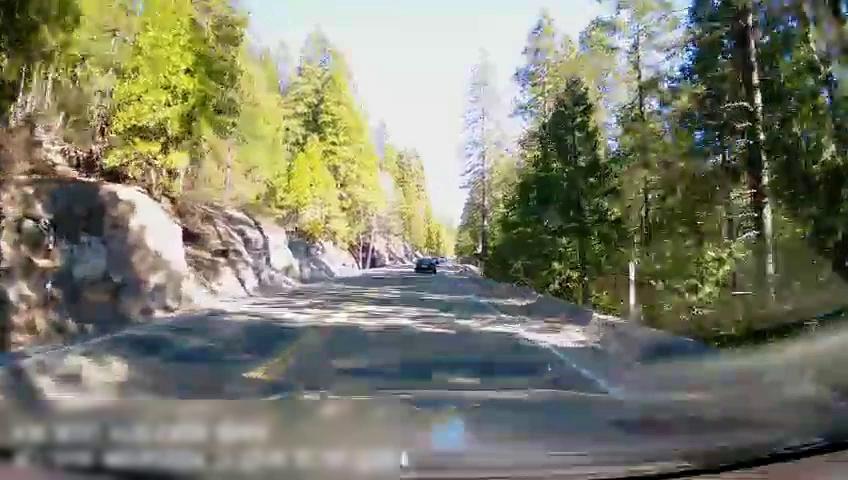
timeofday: Day
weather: Sunny
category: Drivable Space
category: Vehicles | Car
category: Lanes | Opposite Lane
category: Lanes | Current Lane
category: Lanes | Opposite Lane
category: Lanes | Current Lane